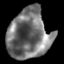
Tissue: lung
Cell type: Myeloid cells
Senescence score: 0.2047
Nuclear area (px): 2025
Mean DAPI intensity: 115.626